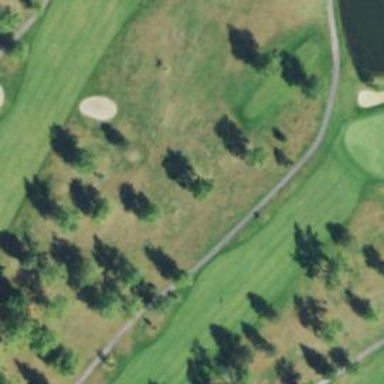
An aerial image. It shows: Path designated for golf carts.